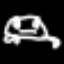
Label: frog